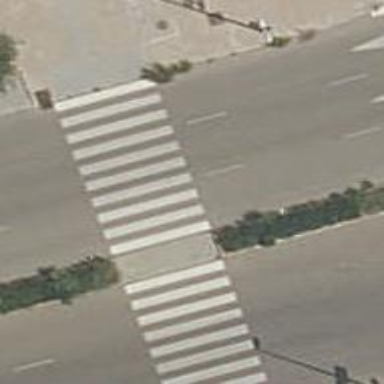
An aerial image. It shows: Uncontrolled road crossing.